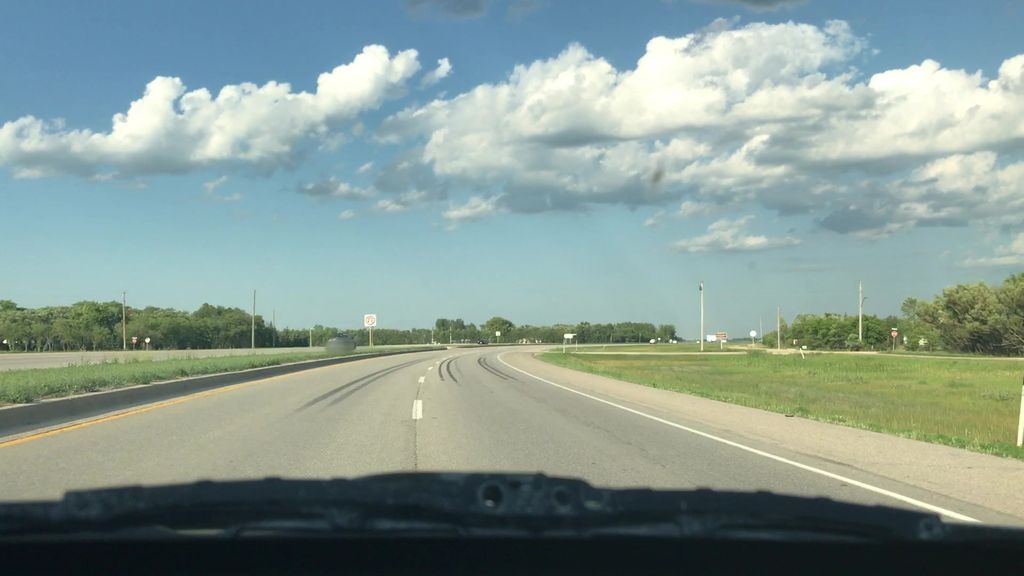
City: winnipeg